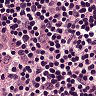
Metastatic tissue present: no